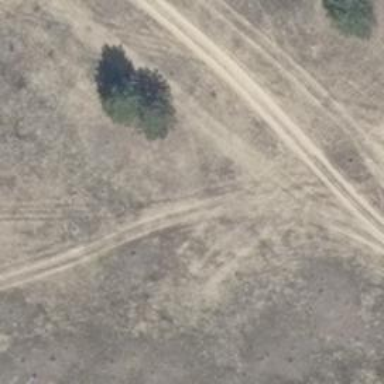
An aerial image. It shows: Sandy track road with grade 4 track type.